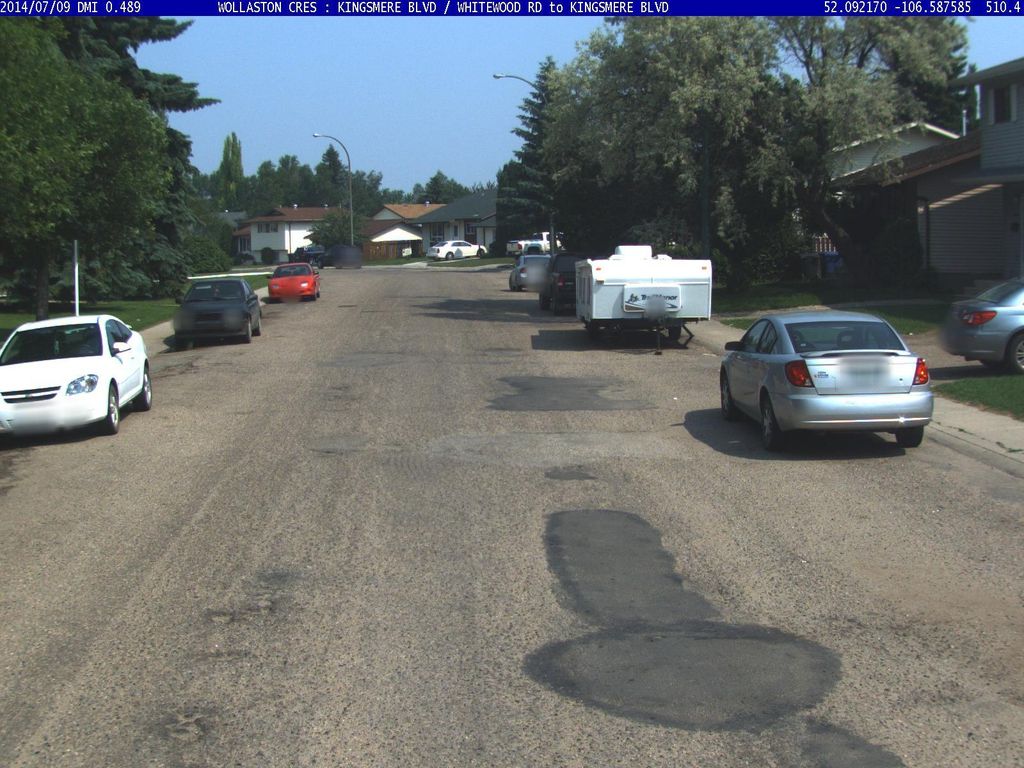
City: saskatoon